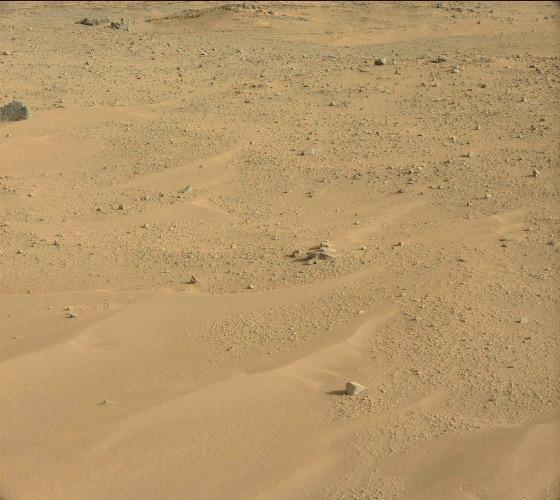
Terrain classes present: Gravel / Sand / Soil, Rock, Shadow